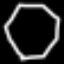
Label: octagon